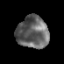
Tissue: prostate
Cell type: T cells
Senescence score: 0.3019
Nuclear area (px): 995
Mean DAPI intensity: 100.006